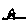
Label: house